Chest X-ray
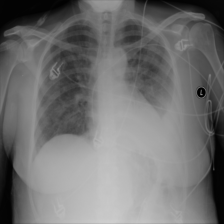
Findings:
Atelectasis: negative
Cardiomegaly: negative
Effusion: negative
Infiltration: negative
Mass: negative
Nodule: negative
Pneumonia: negative
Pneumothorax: negative
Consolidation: negative
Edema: negative
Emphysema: negative
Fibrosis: negative
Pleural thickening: negative
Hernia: negative